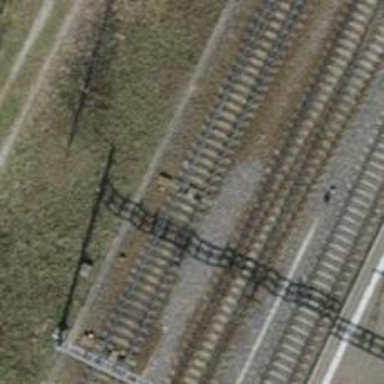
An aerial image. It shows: Railway switch.